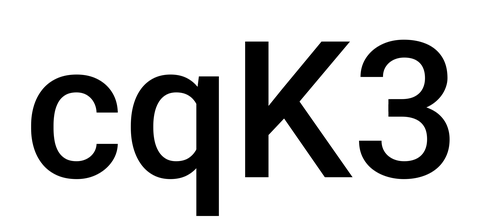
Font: Roboto_Medium